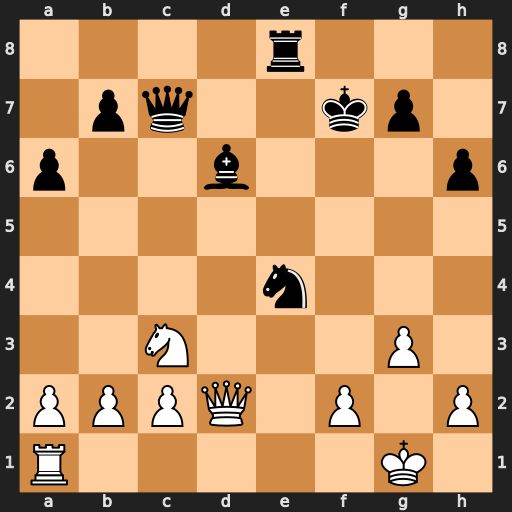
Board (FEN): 4r3/1pq2kp1/p2b3p/8/4n3/2N3P1/PPPQ1P1P/R5K1
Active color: w
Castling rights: -
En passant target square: -
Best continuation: Qd5+ Kf8 Nxe4